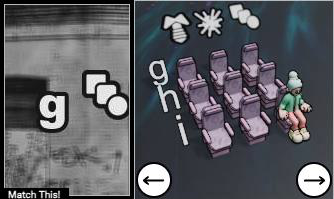
Task: seats
Answer: no